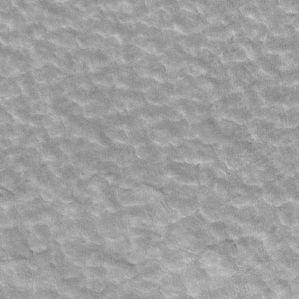
Label: frost